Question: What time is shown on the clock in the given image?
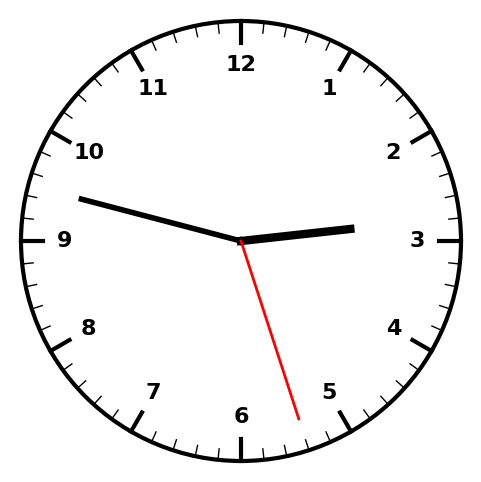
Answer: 02:47:27